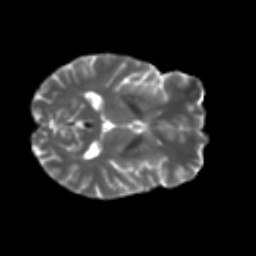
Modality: T2w
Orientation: axial
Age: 42
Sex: female
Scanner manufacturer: ge
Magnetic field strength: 3 T
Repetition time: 7.8 s
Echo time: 0.0606 s